Question: I need to add distortion effects to a shape in WPF.
For example, I want to distort a such that it would look as shown below:

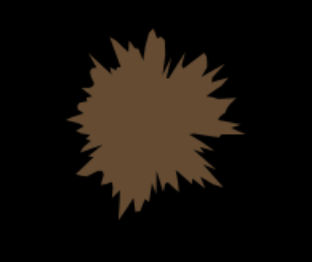
Answer: Not sure what exactly you are trying to achieve, but if you need just static shape, then you can also use Path. Advantage of Path is, that you can create (or convert any image to) vectors with Inkscape and then export it to XAML Path.